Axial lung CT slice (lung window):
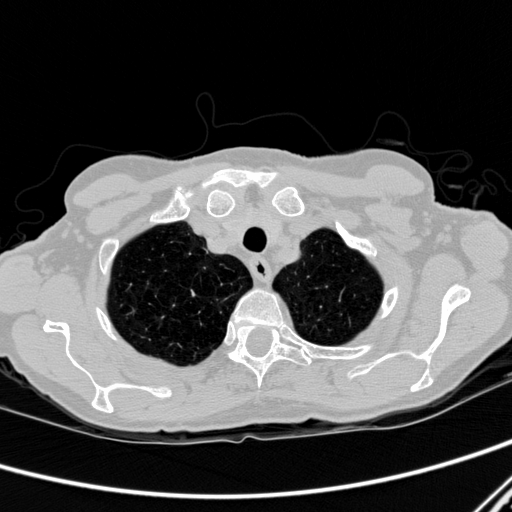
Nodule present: no